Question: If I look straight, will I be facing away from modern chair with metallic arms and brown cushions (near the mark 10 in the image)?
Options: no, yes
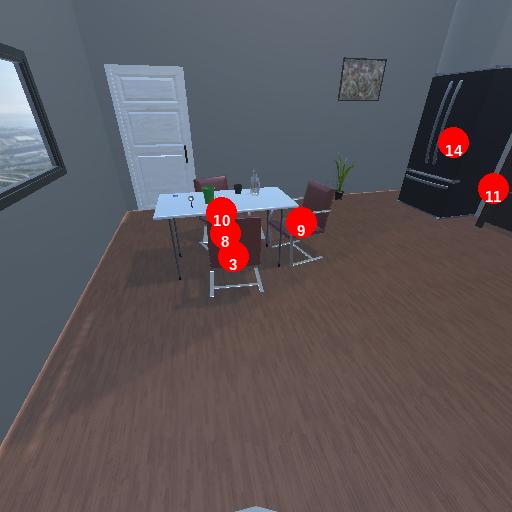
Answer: no